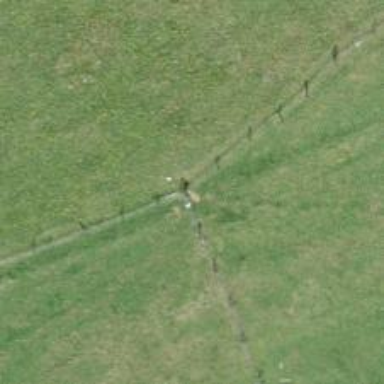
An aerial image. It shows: Wire fence is in place.